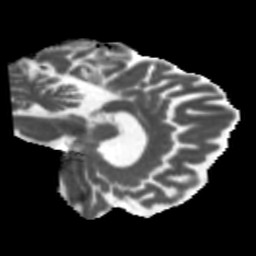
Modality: MD
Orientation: sagittal
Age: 68
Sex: female
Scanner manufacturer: siemens
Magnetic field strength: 3 T
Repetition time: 5.47 s
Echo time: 0.0854 s